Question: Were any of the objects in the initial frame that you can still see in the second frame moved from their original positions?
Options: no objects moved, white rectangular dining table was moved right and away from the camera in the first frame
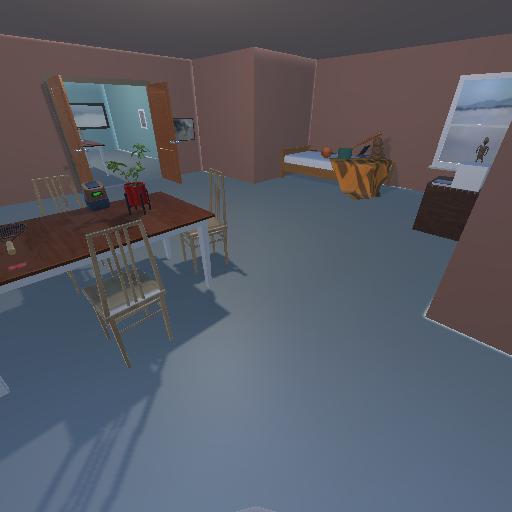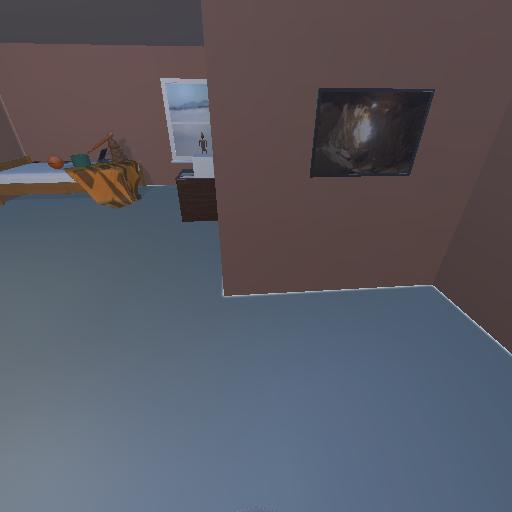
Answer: no objects moved